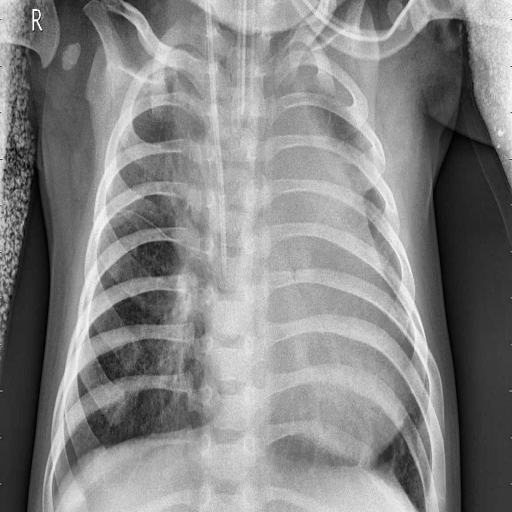
Finding: PNEUMONIA